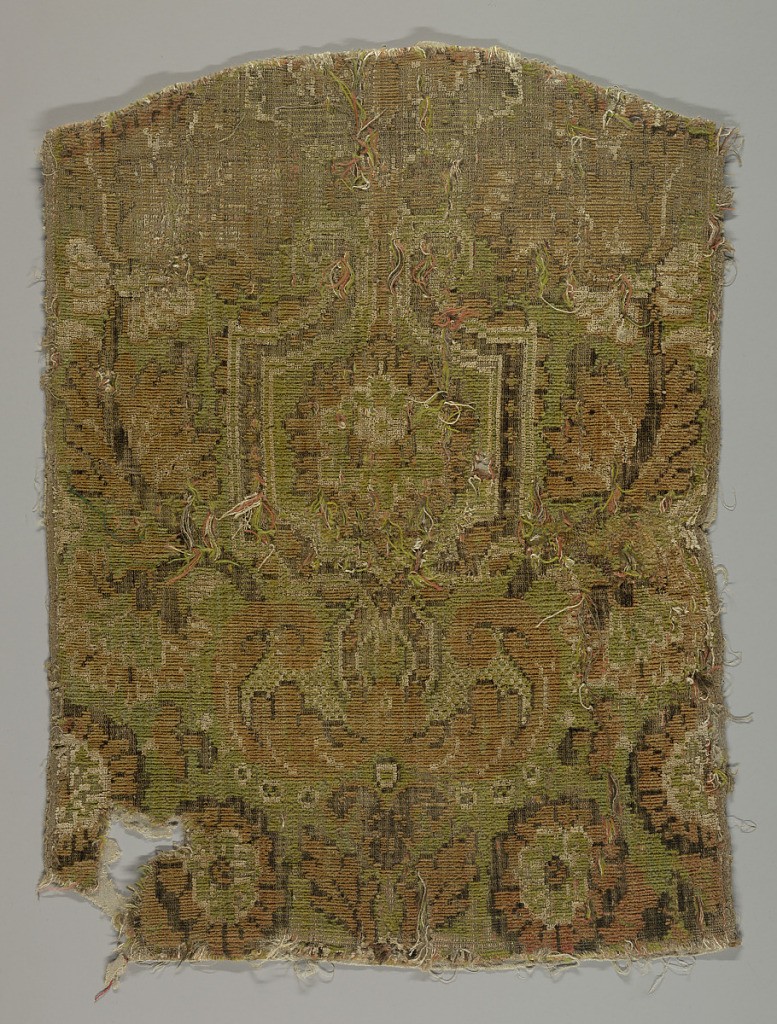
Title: Carpet fragment
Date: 1680–90
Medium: linen, wool Technique: supplementary warp-cut pile in a plain weave foundation (velvet)
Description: Fragment of a formal pattern with brackets and floral forms in dark orange, brownish-black and ivory on a pale green background. The entire surface is cut pile of wool with some linen.